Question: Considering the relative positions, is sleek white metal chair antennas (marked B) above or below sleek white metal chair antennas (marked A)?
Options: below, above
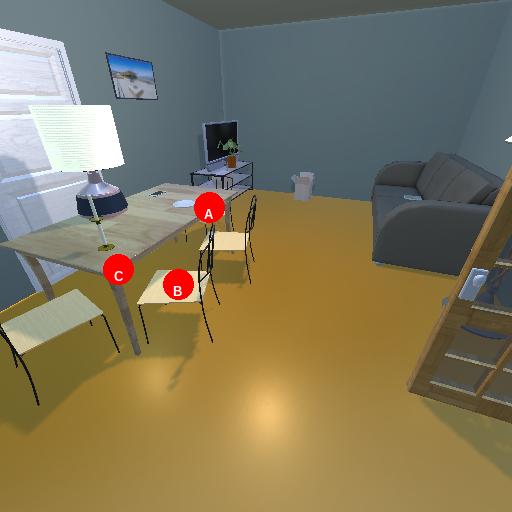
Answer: below